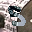
Label: 5